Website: crate-barrel
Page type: cross-sells
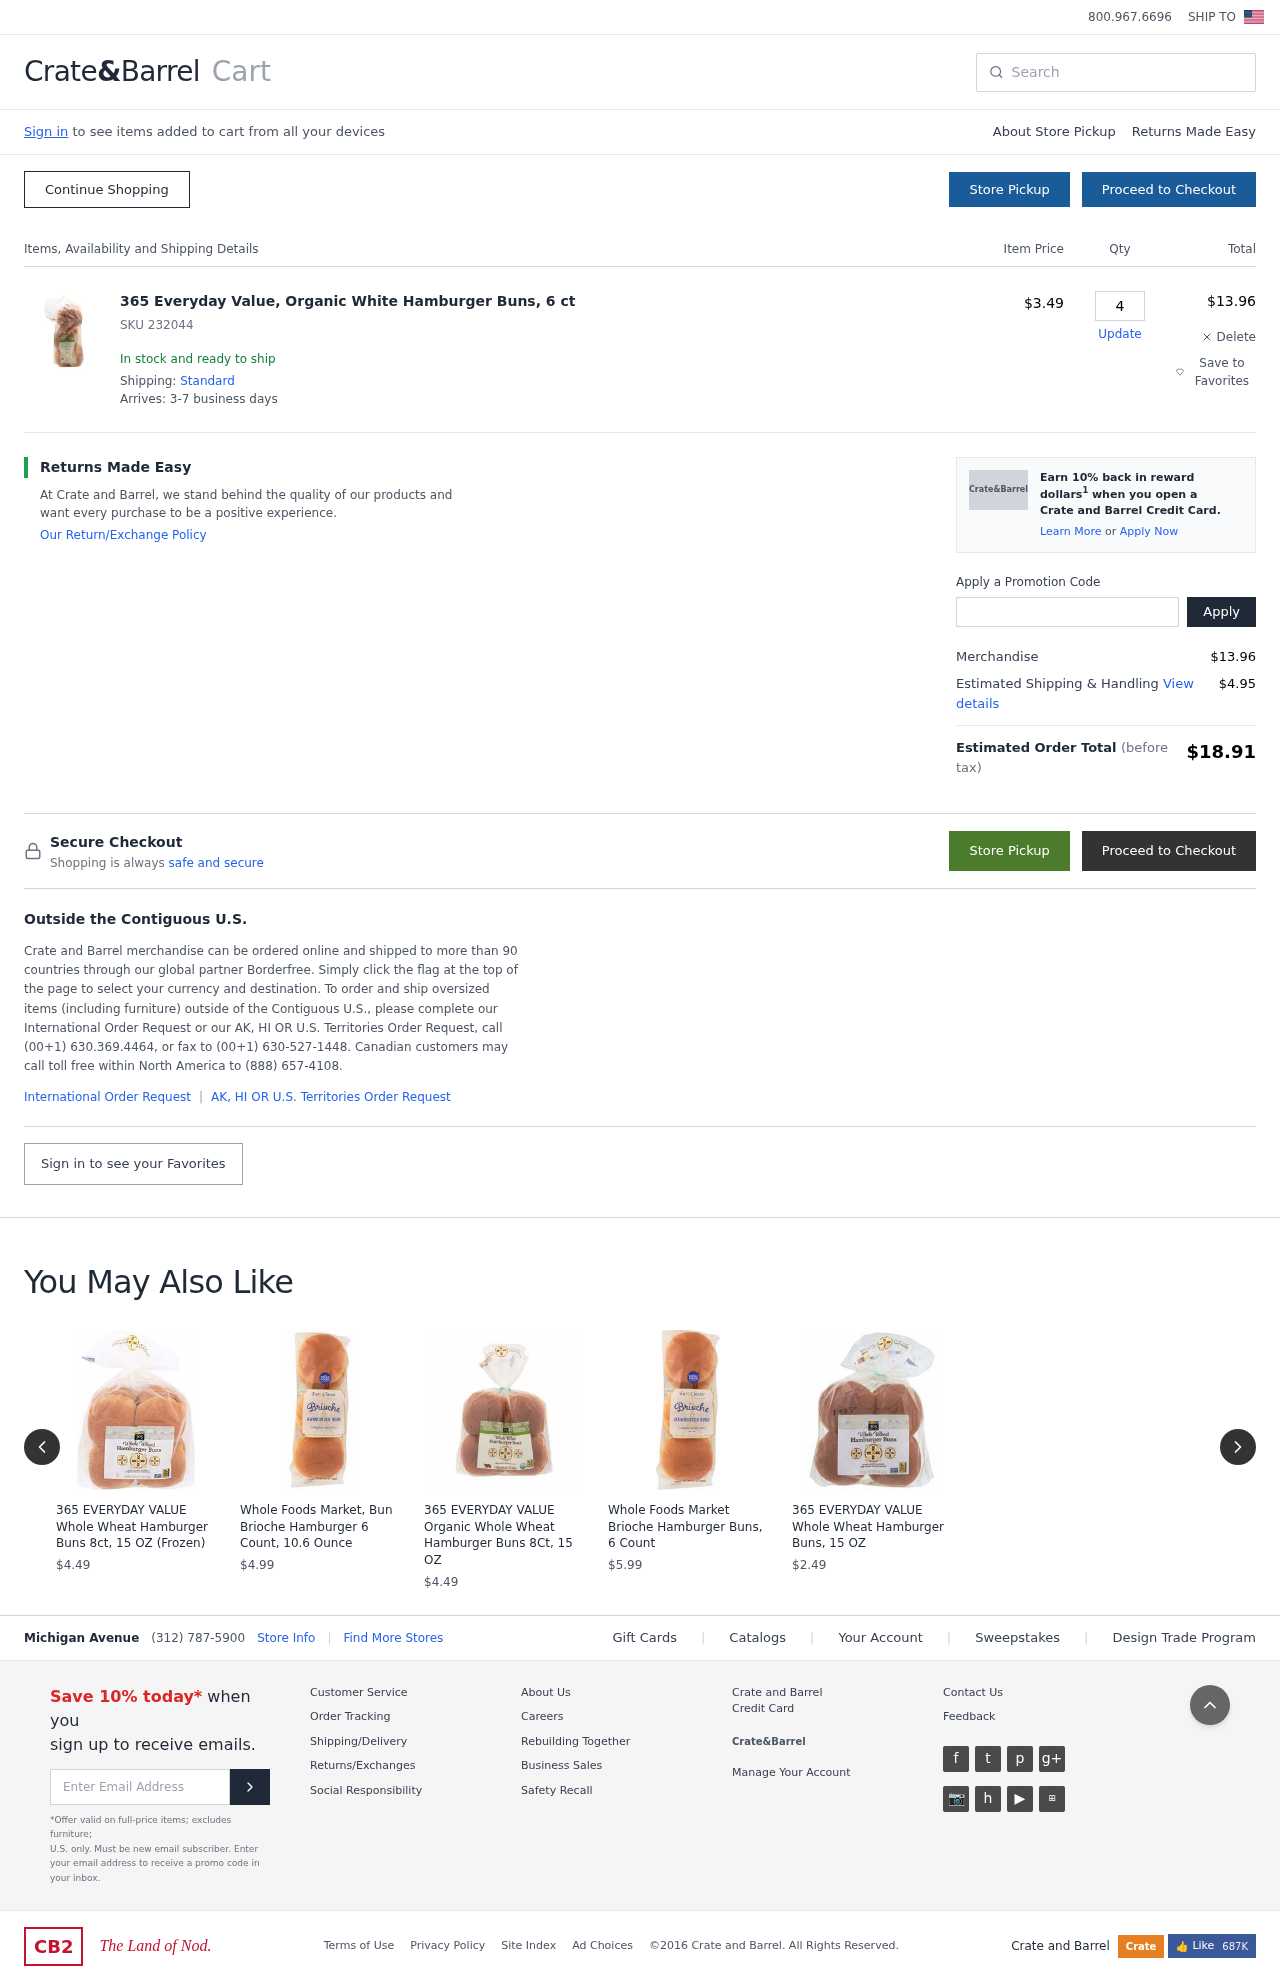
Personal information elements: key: PII_PROMO_CODE
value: OFF86
Product elements: key: PRODUCT1_NAME
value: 365 Everyday Value, Organic White Hamburger Buns, 6 ct
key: PRODUCT1_PRICE
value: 3.49
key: PRODUCT1_QUANTITY
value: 4
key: PRODUCT2_NAME
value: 365 EVERYDAY VALUE Whole Wheat Hamburger Buns 8ct, 15 OZ  (Frozen)
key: PRODUCT2_PRICE
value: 4.49
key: PRODUCT3_NAME
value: Whole Foods Market, Bun Brioche Hamburger 6 Count, 10.6 Ounce
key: PRODUCT3_PRICE
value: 4.99
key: PRODUCT4_NAME
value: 365 EVERYDAY VALUE Organic Whole Wheat Hamburger Buns 8Ct, 15 OZ
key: PRODUCT4_PRICE
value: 4.49
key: PRODUCT5_NAME
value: Whole Foods Market Brioche Hamburger Buns, 6 Count
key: PRODUCT5_PRICE
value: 5.99
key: PRODUCT6_NAME
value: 365 EVERYDAY VALUE Whole Wheat Hamburger Buns, 15 OZ
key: PRODUCT6_PRICE
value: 2.49
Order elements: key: ORDER_SKU
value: SKU 232044
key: ORDER_ITEM_TOTAL
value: $13.96
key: ORDER_SUBTOTAL
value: $13.96
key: ORDER_SHIPPING_COST
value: $4.95
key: ORDER_TOTAL
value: $18.91
Search elements: key: HEADER_SEARCH
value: Search